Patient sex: M
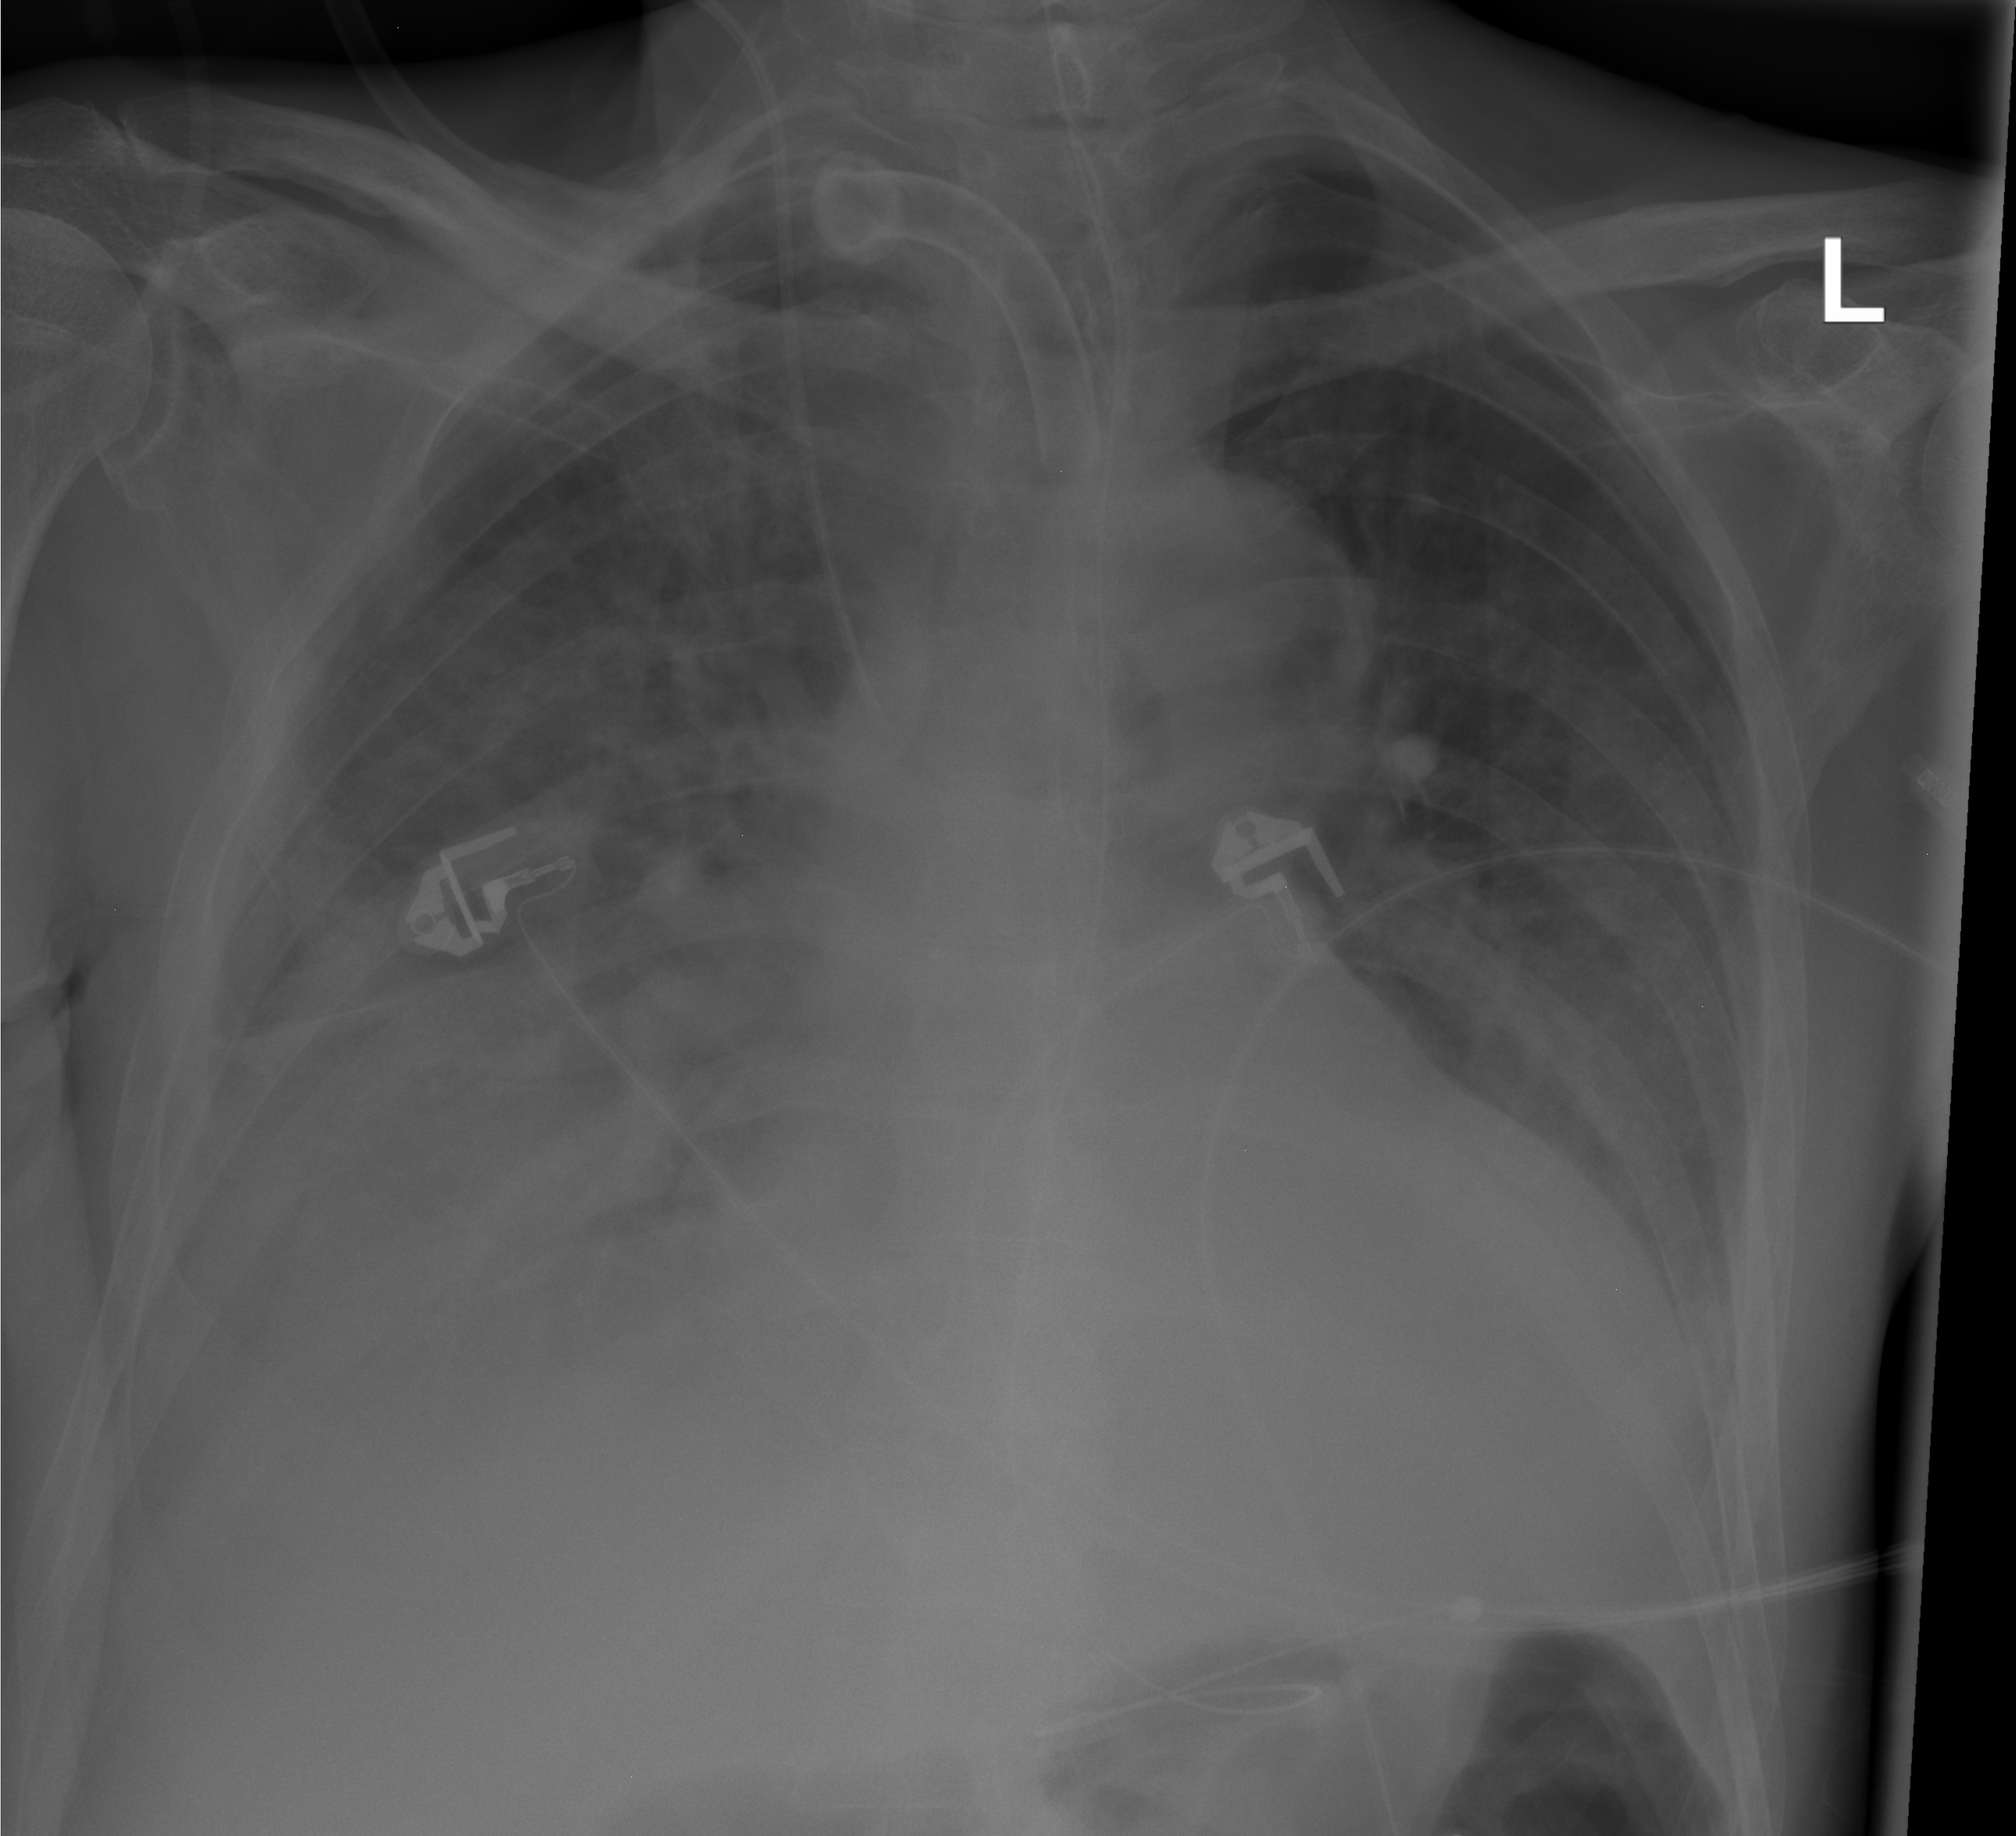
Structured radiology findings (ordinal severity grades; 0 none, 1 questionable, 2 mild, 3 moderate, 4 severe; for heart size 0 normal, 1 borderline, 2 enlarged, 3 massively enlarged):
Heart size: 2
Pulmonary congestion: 2
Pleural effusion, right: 2
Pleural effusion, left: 1
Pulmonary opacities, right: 2
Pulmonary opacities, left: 0
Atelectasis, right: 2
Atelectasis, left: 2